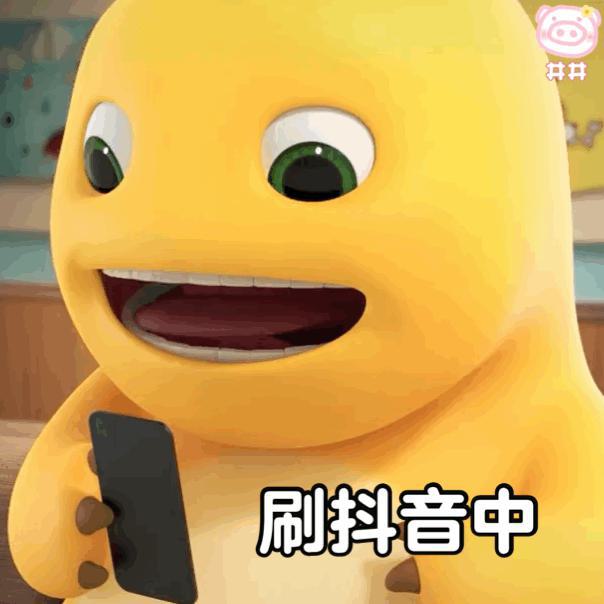
Label: nailong